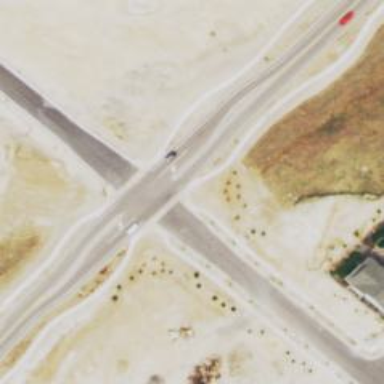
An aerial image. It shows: Unmarked crossing on the road.